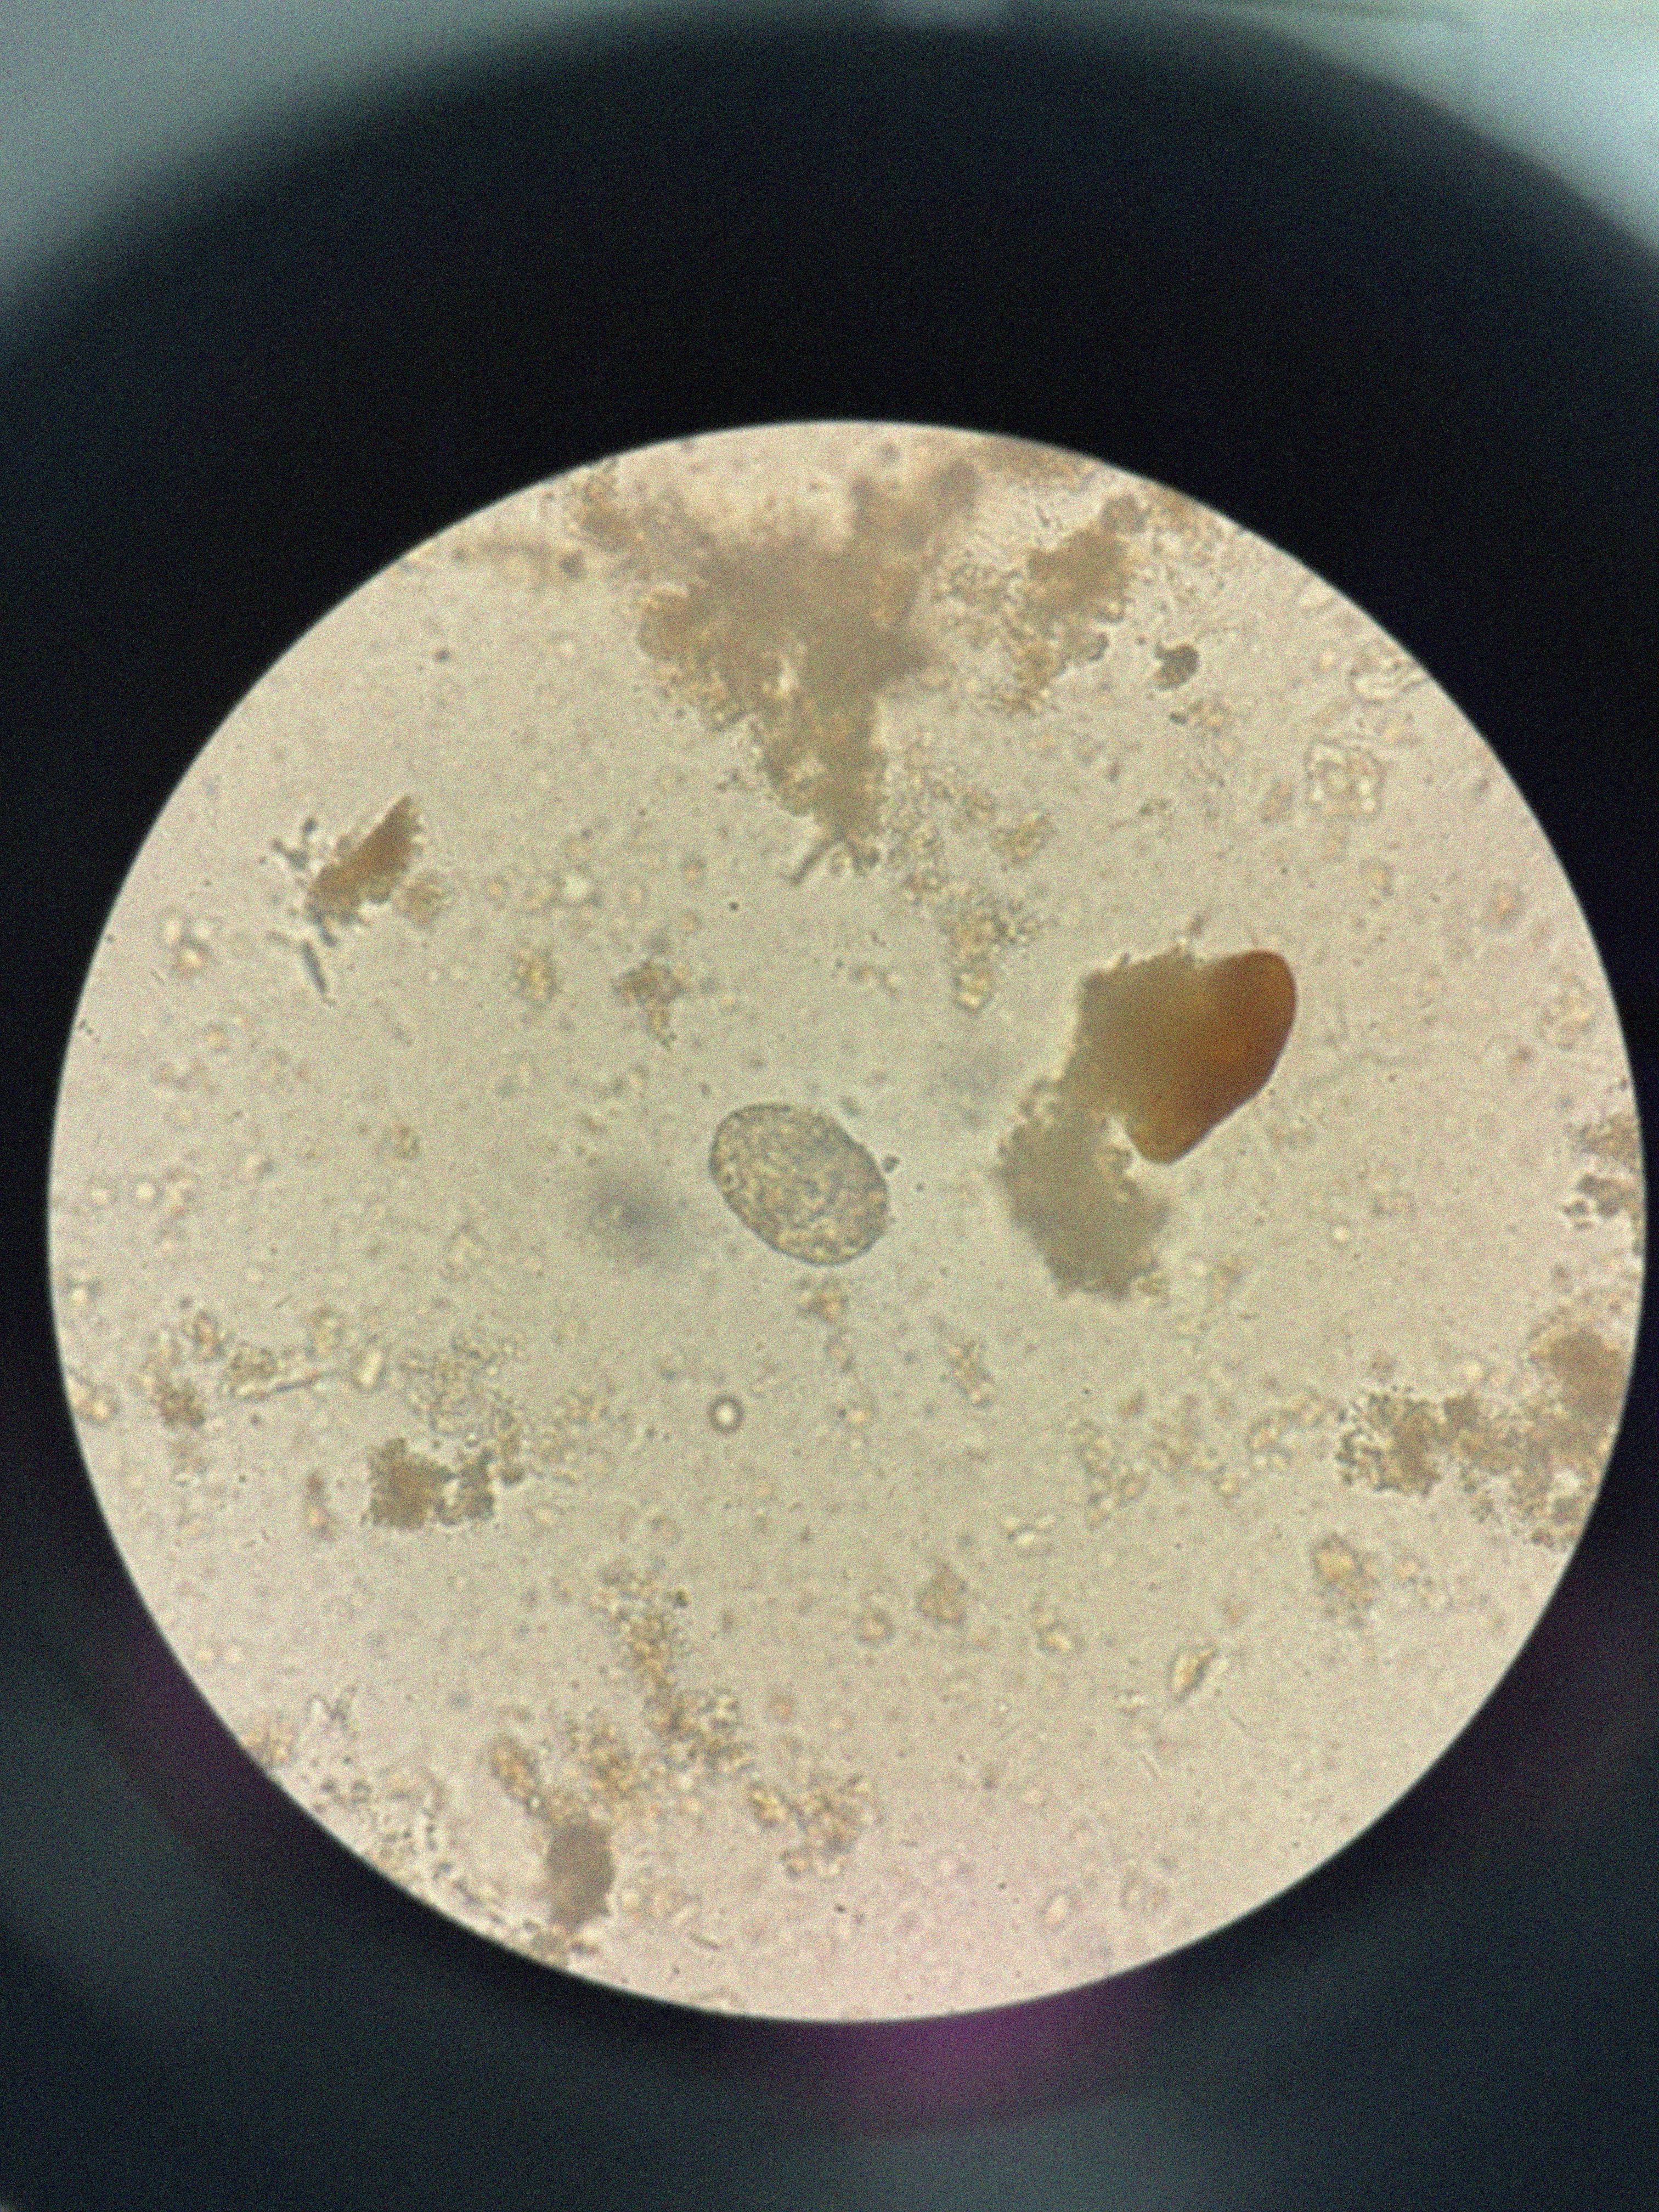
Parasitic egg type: Ascaris lumbricoides